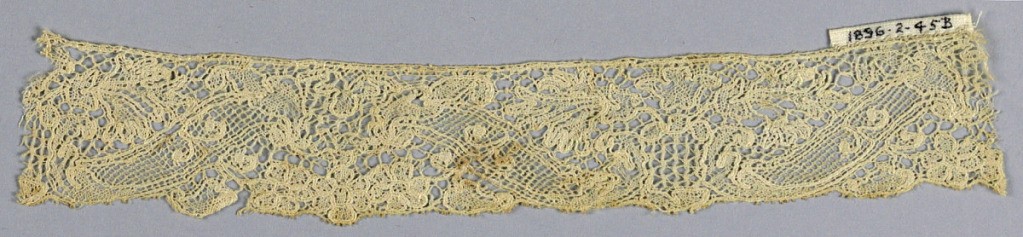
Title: Fragments
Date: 19th century
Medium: linen Technique: bobbin lace (Lille-style with heavy outlining thread)
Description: Lille-style fragments with a pattern of floral forms separated by scrolls.